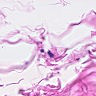
Metastatic tissue present: no